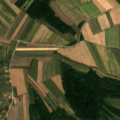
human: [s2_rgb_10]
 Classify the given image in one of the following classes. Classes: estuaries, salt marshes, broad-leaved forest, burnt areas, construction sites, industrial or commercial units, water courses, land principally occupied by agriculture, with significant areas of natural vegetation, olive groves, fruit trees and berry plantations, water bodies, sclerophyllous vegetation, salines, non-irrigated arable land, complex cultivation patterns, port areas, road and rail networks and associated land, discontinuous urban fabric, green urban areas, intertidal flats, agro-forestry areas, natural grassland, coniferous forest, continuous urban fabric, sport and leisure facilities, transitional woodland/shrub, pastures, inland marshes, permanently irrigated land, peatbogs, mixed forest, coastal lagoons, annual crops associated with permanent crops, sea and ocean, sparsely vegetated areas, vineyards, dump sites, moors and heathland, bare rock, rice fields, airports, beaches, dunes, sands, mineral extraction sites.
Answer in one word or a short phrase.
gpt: discontinuous urban fabric, non-irrigated arable land, land principally occupied by agriculture, with significant areas of natural vegetation, broad-leaved forest